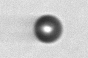
Label: bead